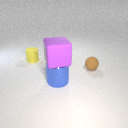
large blue metal cylinder below large purple rubber cube